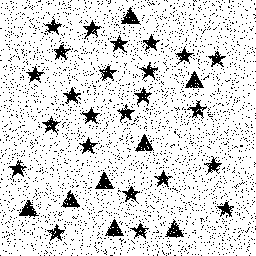
Squares: 0
Triangles: 8
Stars: 24
Total shapes: 32